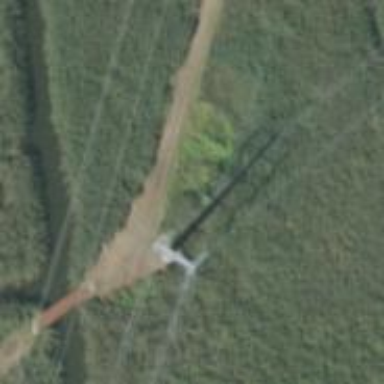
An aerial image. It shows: Power tower.